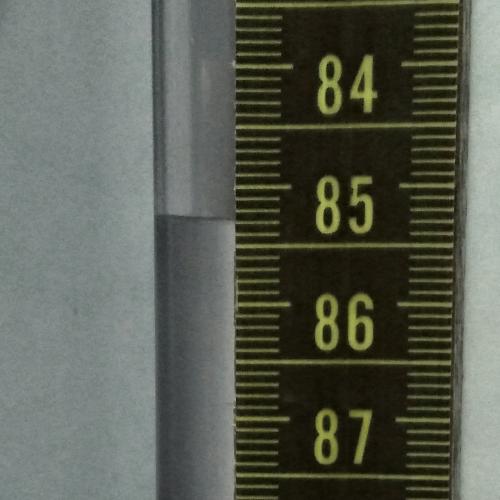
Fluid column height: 85.3 cm